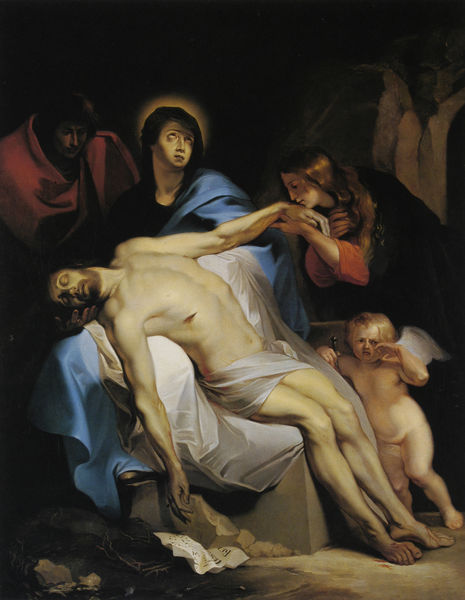
Titel: Die Beweinung Christi (Kopie nach Anton van Dyck)
Künstler: Ferdinand Georg Waldmüller
Standort: Wien
Institution: Kunsthandel Wolfgang A. Siedler
Schlagwörter: akt, blau, dunkel, felsen, flügel, gott, gruppe, hand, haut, körper, lendenschurz, mann, nackt, schatten, weiß, wunde, frauen, gelb, ocker, sitzen, braun, frau, grau, hell, licht, blick, rot, tuch, beige, bart, arm, arme, bibel, blass, inkarnat, johannes, leiche, sockel, stein, steine, tod, tot, toter, trauer, hände, erde, kirche, boden, gewand, gold, sitzend, tücher, kind, höhle, engel, putte, putto, beine, bein, kuss, küssen, papier, liegen, sitz, bank, figuren, muskeln, goya, podest, oberkörper, leuchten, lende, lendentuch, zettel, glaube, strahlen, abschied, weinen, stich, kardinal, heiligenschein, nimbus, christus, grab, jesus, jesus christus, kreuzabnahme, leichentuch, leichnam, pieta, sterben, stigma, wundmal, brief, schreiben, christlich, jünger, heilig, maria, madonna, magdalena, beweinung, grabstätte, maria magdalena, trauern, putti, beweinung jesus, bewinung, christentum, dornenkrone, grablegung, handkuss, matia, tränen, anna, bitten, christi, klagen, testament, lage, vesper, totentuch, seitenwunde, vesperbild, heilienschein, st. maria, 19. jahrhundert